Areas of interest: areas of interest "Car Dealership"
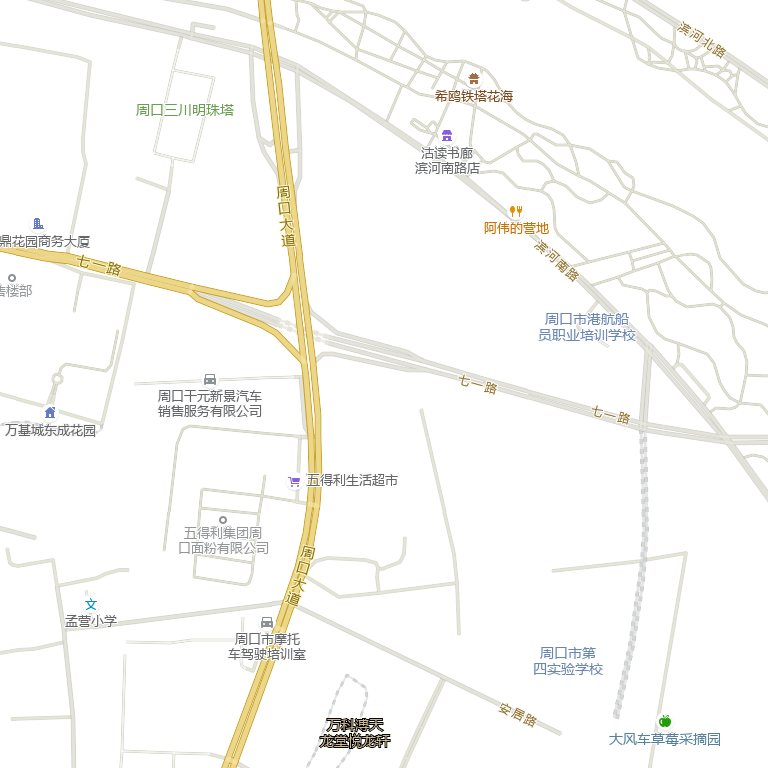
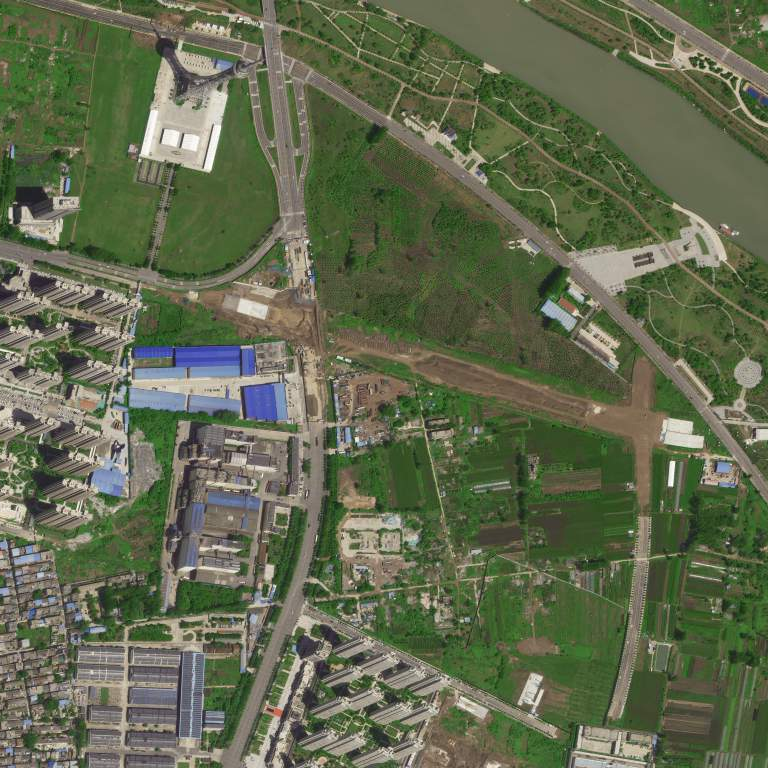